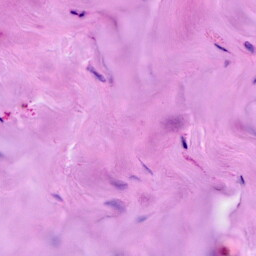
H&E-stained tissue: Breast